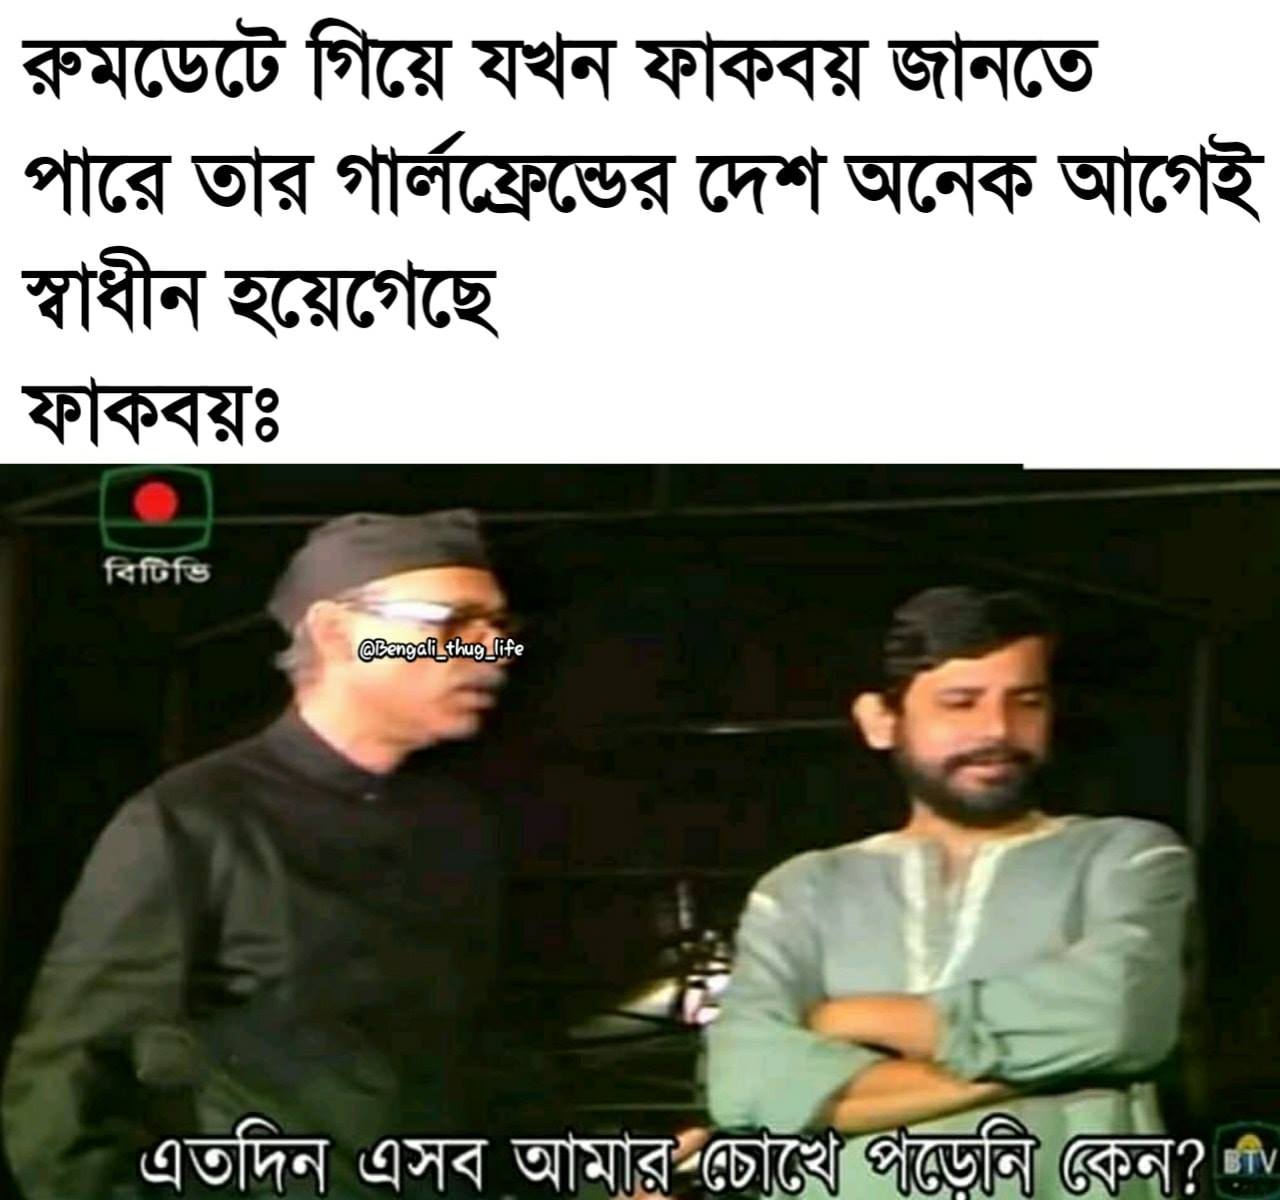
Text: রুমডেটে গিয়ে যখন ফাকবয় জানতে পারে তার গালফ্রেন্ডের দেশ অনেক আগেই স্বাধীন হয়ে গেছে    ফাকবয়ঃ  এতদিন এসব আমার চোখে পড়েনি কেন ?
Label: Hate
Hate category: Personal Offence
Targeted group: Individual